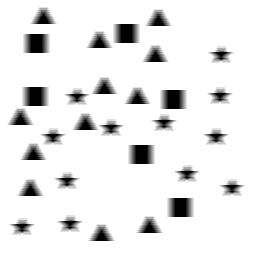
Squares: 6
Triangles: 12
Stars: 12
Total shapes: 30